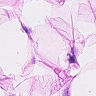
Metastatic tissue present: no